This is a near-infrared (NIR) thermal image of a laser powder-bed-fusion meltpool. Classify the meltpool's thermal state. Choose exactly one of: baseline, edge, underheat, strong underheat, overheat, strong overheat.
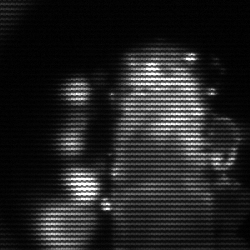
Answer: strong underheat